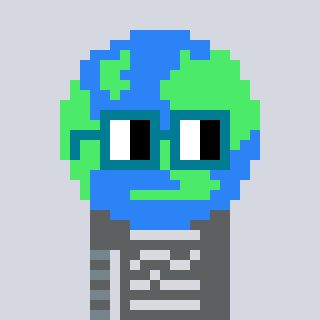
a pixel art character with square dark green glasses, a earth-shaped head and a orange-colored body on a cool background